Question: Count the number of objects in the diagram.
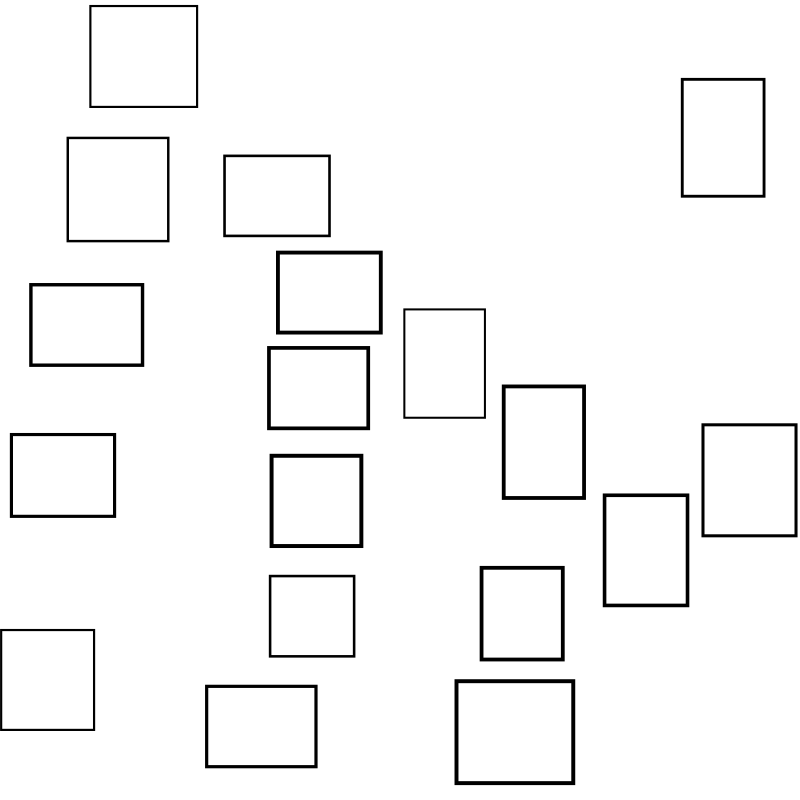
Answer: 18